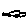
Label: car